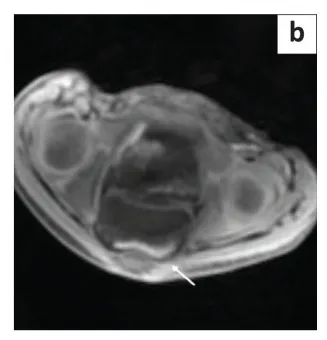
Axial T1-weighted image of the pelvis 12 min after intranodal contrast administration depicted leakage of contrast in the pelvic free fluid (arrow).
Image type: radiology (mri)